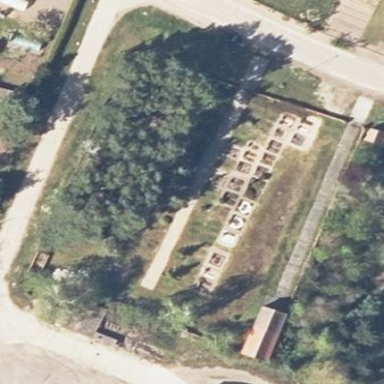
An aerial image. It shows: Cemetery.